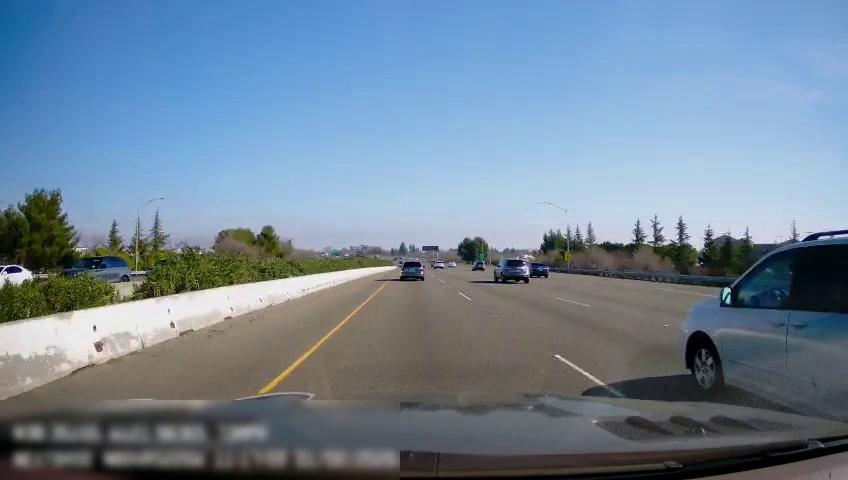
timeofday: Day
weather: Sunny
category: Drivable Space
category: Vehicles | Car
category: Vehicles | Car
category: Vehicles | SUV
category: Vehicles | Car
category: Vehicles | SUV
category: Vehicles | Car
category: Vehicles | SUV
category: Vehicles | SUV
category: Lanes | Current Lane
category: Lanes | Current Lane
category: Lanes | Alternate Lane